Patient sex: F
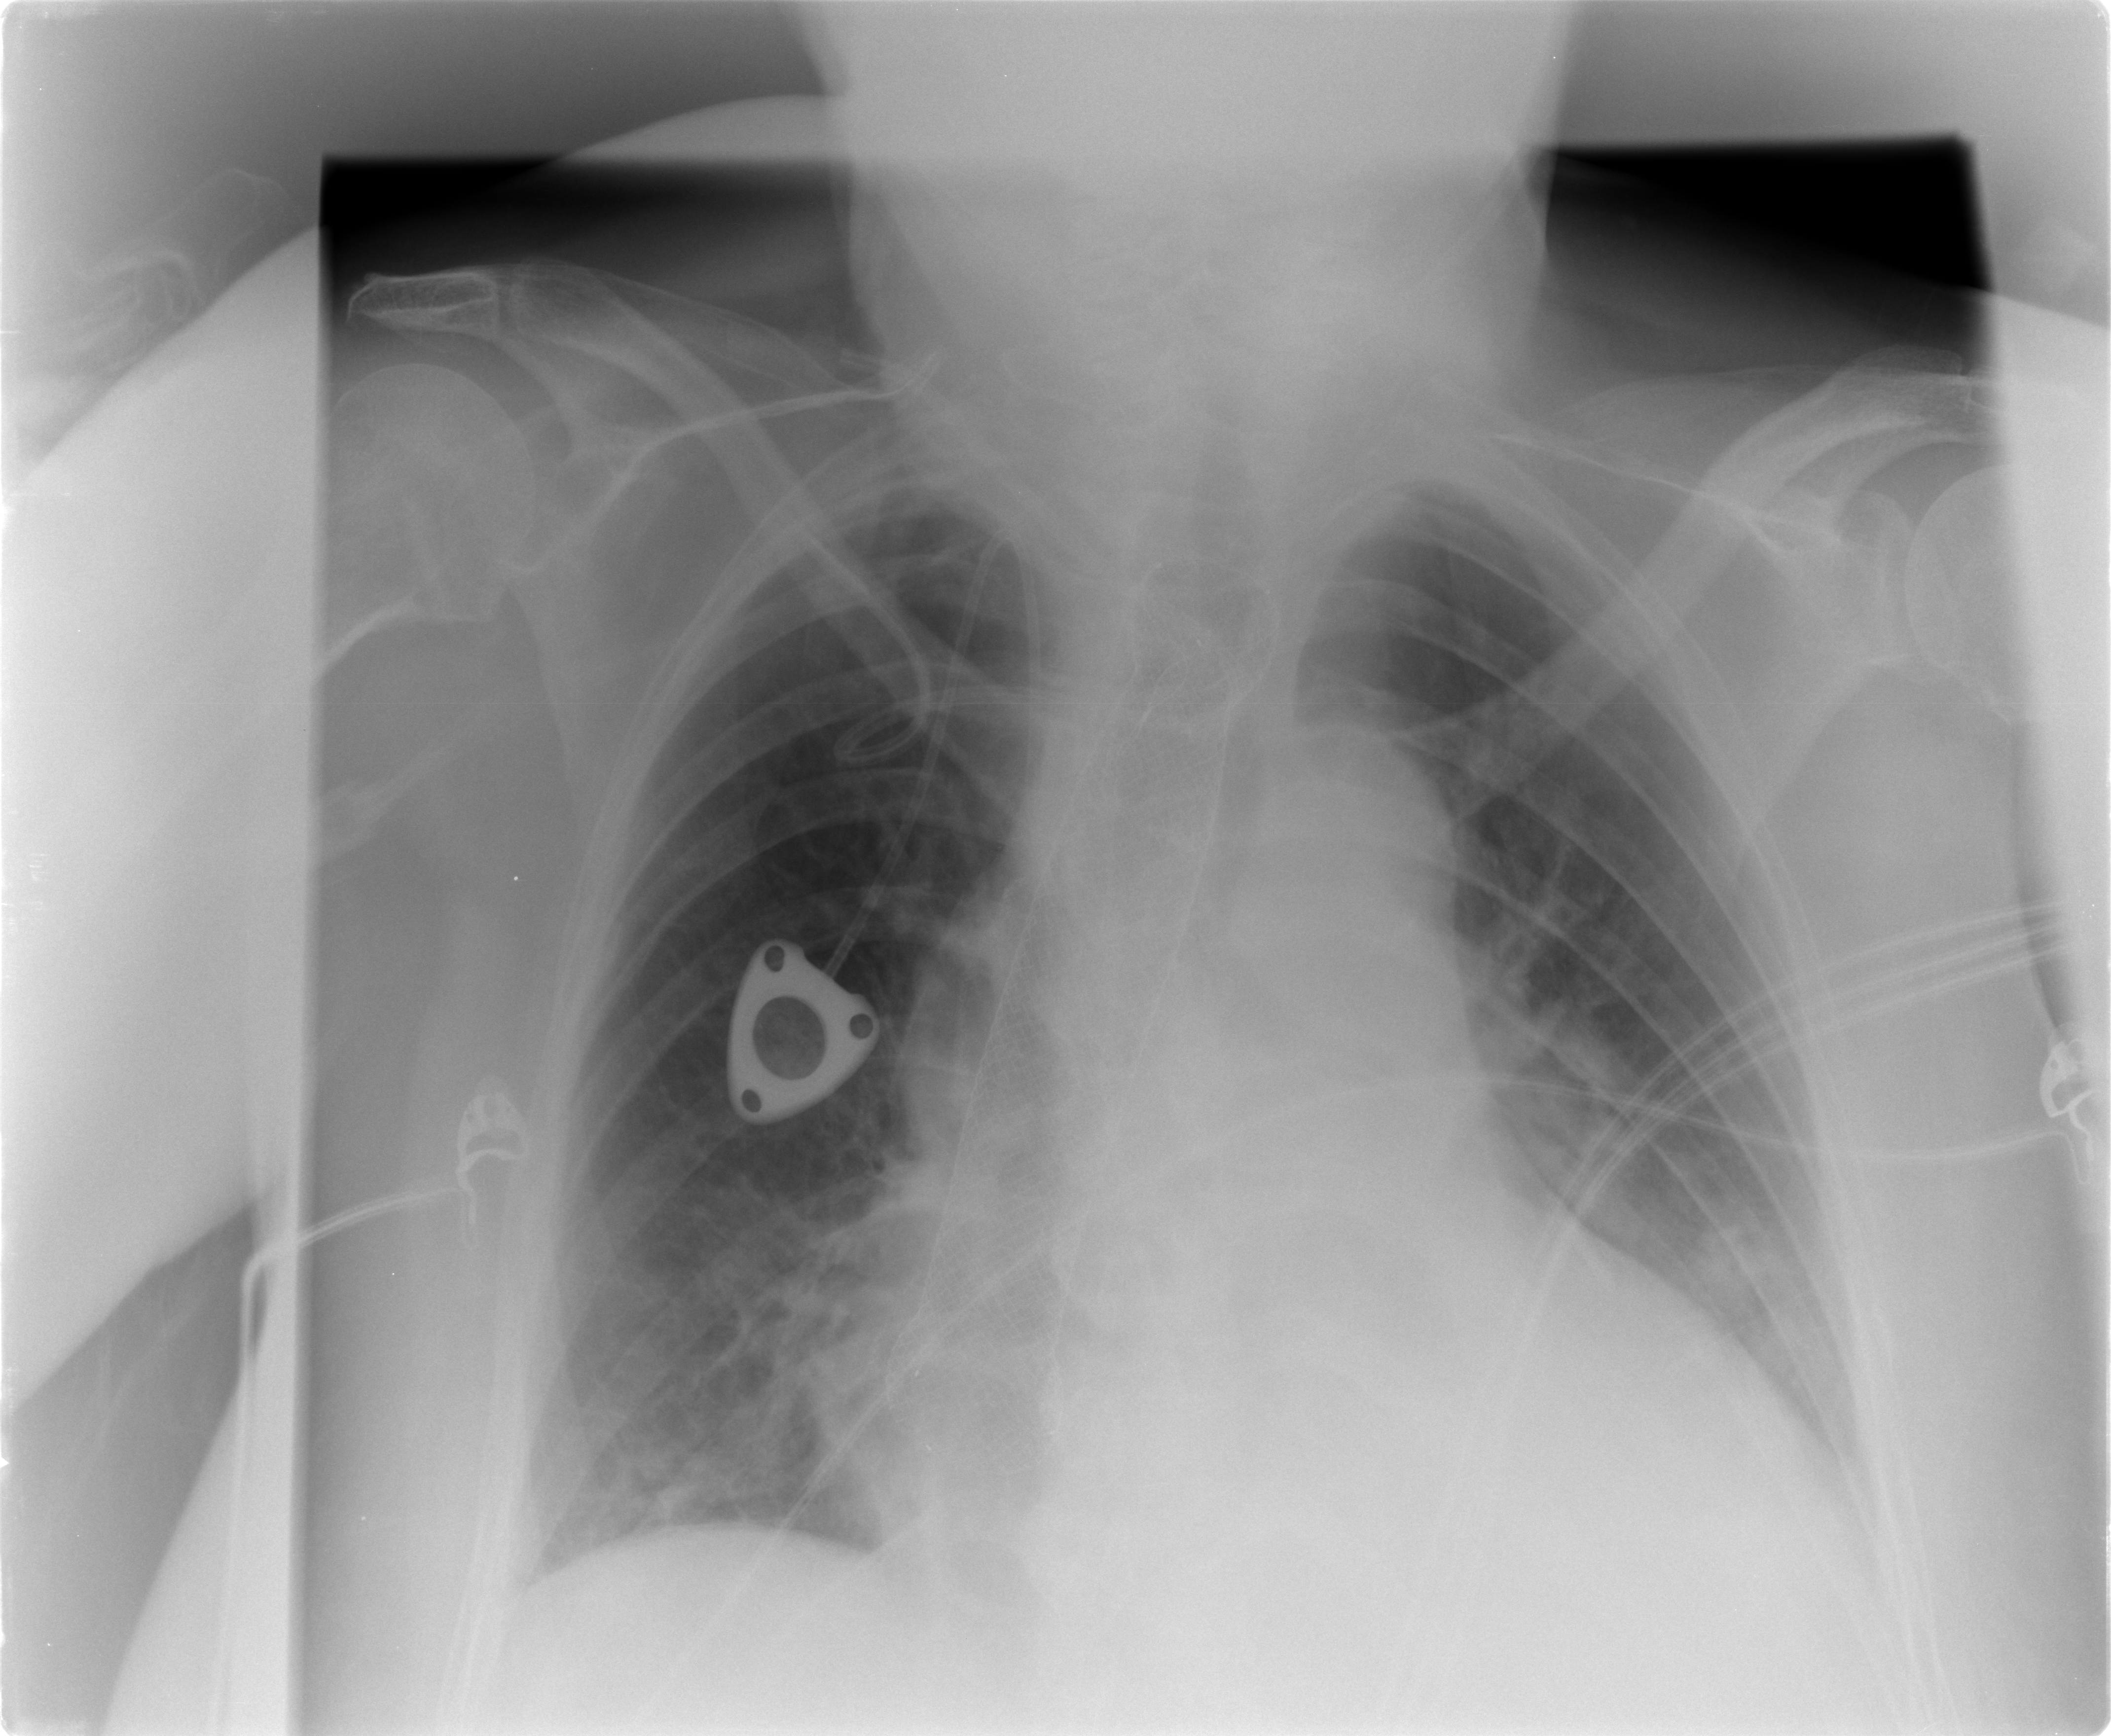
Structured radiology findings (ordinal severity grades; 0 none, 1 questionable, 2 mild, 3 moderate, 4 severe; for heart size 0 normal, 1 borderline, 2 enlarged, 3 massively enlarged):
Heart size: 2
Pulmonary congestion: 0
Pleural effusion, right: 0
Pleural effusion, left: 0
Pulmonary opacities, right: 2
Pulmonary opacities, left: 2
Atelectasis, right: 2
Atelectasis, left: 2